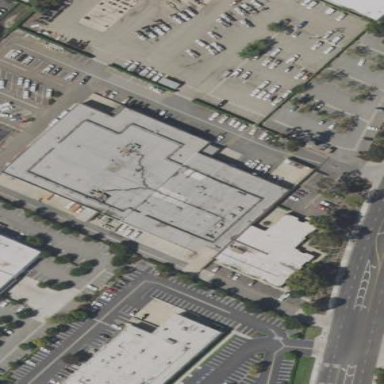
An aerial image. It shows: Commercial building.